八年级 · 变换几何
如图, 一块三角形的玻璃破成三片, 一位同学很快拿着其中一片玻璃说:

根据所学知识就能配出一个与原三角形完全一样的图形. 他这样做的依据是

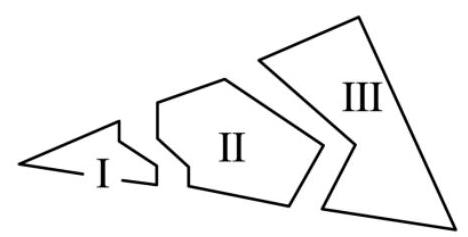
SSS
B. $S A S$
C. $A A S$
D. $A S A$
答案: D